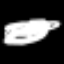
Label: bed